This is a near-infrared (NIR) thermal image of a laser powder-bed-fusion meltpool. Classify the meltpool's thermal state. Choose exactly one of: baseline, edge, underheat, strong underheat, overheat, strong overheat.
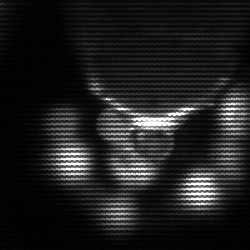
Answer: baseline